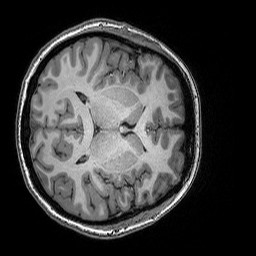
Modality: T1w
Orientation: axial
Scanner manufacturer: siemens
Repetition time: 2.5 s
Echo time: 0.00341 s